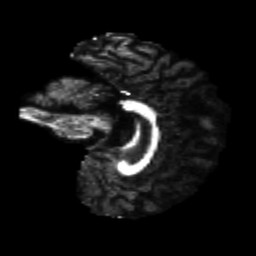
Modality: FA
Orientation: sagittal
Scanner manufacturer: siemens
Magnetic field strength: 3 T
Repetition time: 4.16 s
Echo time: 0.0806 s